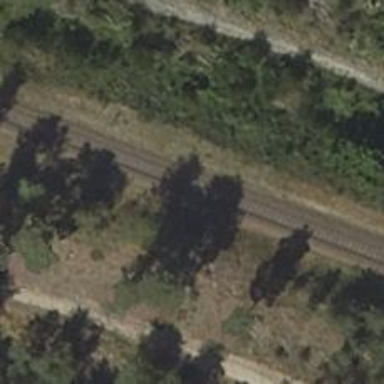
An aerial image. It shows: Solitary milestone along the railway.